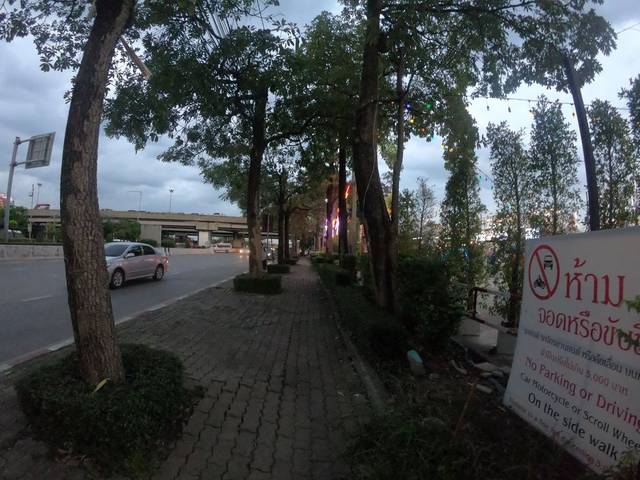
Region: Thailand
Coordinates: 13.826, 100.627